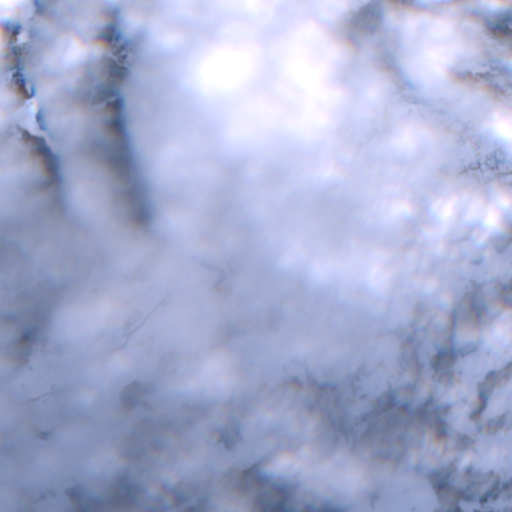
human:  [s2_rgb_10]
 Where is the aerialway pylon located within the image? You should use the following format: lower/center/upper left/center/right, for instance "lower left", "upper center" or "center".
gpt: The aerialway pylon is located in the lower right of the image.
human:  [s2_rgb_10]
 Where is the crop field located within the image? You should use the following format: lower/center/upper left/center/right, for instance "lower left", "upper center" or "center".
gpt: The crop field is located in the lower left of the image.
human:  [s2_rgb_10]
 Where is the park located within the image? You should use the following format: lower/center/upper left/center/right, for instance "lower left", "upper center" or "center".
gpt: The park is located in the center right of the image.
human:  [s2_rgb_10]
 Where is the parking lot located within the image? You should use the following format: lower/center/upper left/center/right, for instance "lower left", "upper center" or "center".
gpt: The parking lot is located in the center right of the image.
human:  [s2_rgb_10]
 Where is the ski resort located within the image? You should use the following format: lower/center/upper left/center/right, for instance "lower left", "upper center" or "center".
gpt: The ski resort is located in the lower right of the image.
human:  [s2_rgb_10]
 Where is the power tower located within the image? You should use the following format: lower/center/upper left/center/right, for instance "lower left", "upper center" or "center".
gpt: There is no power tower in the image.